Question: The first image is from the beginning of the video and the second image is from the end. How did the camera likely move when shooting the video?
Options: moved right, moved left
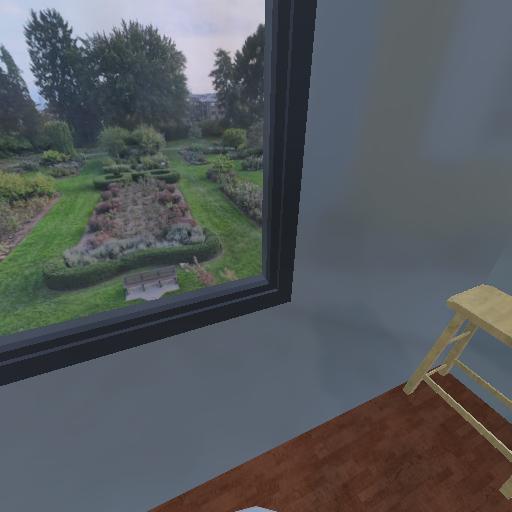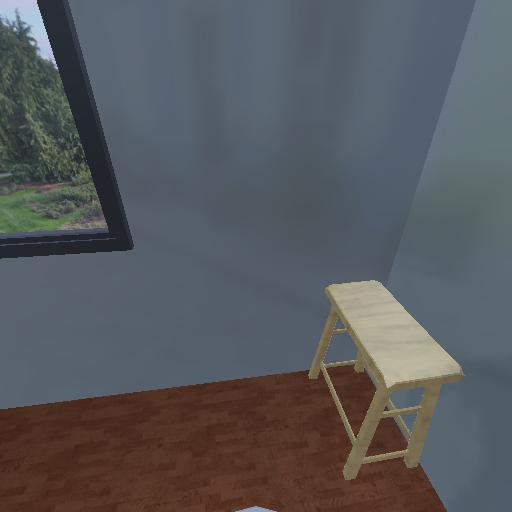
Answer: moved right